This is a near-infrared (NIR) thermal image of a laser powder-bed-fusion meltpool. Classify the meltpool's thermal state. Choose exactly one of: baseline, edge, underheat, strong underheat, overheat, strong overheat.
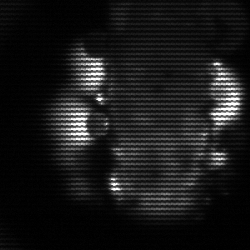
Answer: strong underheat